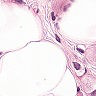
Metastatic tissue present: yes